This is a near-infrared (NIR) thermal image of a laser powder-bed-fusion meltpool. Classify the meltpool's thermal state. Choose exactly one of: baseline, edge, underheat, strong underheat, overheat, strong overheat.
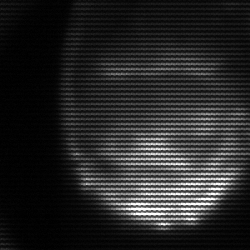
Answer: edge